Question: I am finding difficulties to convert a datatable to a new datatable using a reference datatable. My question is confusing and I am not good at explaining things so I drew a picture (see below).
I have two datatables on memory and I need to create the third datatable using the second mapping table for reference. The column names are just for example and it can't be hardcoded.
Hope someone can help me. Thanks a lot.

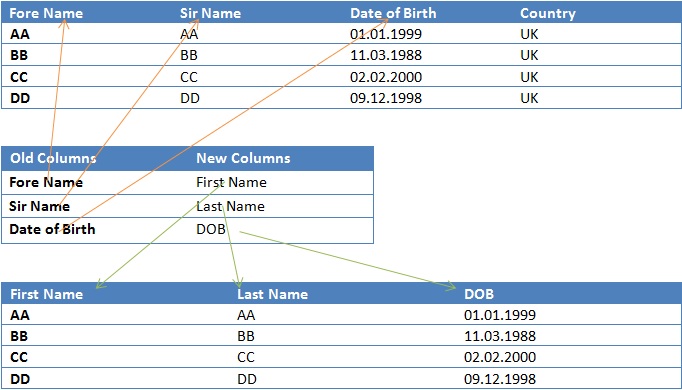
Answer: This may not be the most optimized code, but it seems to work ... Basically make a new DataTable using the column names from the "New Columns" column of the mapping table, then for each row in the first table, step through the mapping table, storing the values of the "Old Columns" columns in the "New Columns" columns
'''
Protected Sub MapData()
Dim table1 = New DataTable()
Dim table2 = New DataTable()
Dim table3 = New DataTable()
With table1
.Columns.Add("Fore Name")
.Columns.Add("Sir Name")
.Columns.Add("Date of Birth")
.Columns.Add("Country")
Dim newRow = .NewRow()
newRow("Fore Name") = "AA"
newRow("Sir Name") = "AA"
newRow("Date of Birth") = "01.01.1999"
newRow("Country") = "UK"
.Rows.Add(newRow)
' etc
End With
With table2
.Columns.Add("Old Columns")
.Columns.Add("New Columns")
Dim newRow = .NewRow()
newRow("Old Columns") = "Fore Name"
newRow("New Columns") = "First Name"
.Rows.Add(newRow)
newRow = .NewRow()
newRow("Old Columns") = "Sir Name"
newRow("New Columns") = "Last Name"
.Rows.Add(newRow)
newRow = .NewRow()
newRow("Old Columns") = "Date of Birth"
newRow("New Columns") = "DOB"
.Rows.Add(newRow)
End With
For Each rowData As DataRow In table2.Rows
table3.Columns.Add(rowData("New Columns"))
Next
For Each table1Data As DataRow In table1.Rows
Dim newRow = table3.NewRow()
For Each rowMap As DataRow In table2.Rows
newRow(rowMap("New Columns")) = table1Data(rowMap("Old Columns"))
Next
table3.Rows.Add(newRow)
Next
End Sub
'''